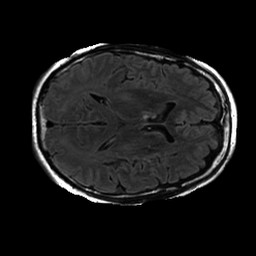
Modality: FLAIR
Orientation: axial
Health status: ill
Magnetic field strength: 3 T